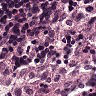
Metastatic tissue present: no